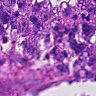
Metastatic tissue present: yes